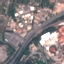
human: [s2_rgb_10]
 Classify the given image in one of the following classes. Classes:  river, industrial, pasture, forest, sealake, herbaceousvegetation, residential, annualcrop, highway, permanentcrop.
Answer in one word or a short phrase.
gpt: Highway